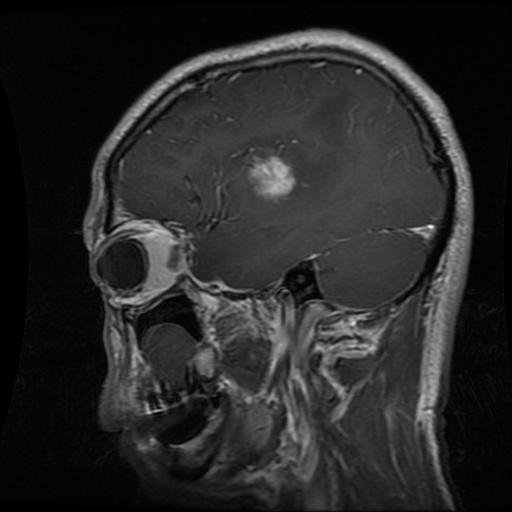
Label: glioma